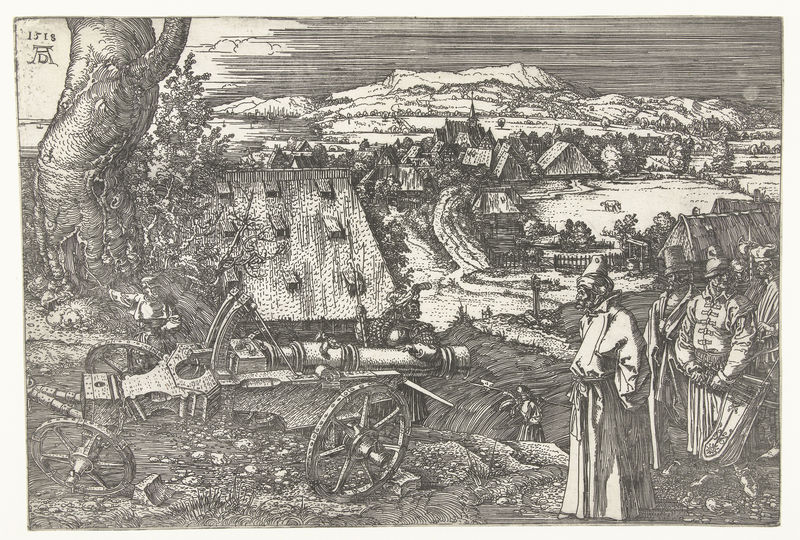
Titel: Landschap met kanon
Künstler: Albrecht Dürer
Standort: Amsterdam
Institution: Rijksmuseum
Schlagwörter: baum, berg, himmel, mann, fluss, landschaft, stadt, fenster, männer, zeichnung, haus, signatur, feld, häuser, natur, kreis, dorf, siebdruck, kuh, hütten, rad, krieg, soldaten, kanone, strohdach, druck, schwarz-weiß, initialen, stich, gravur, baucj, mittelalter, dürer, kupferstich, hausdach, neuzeit, albrecht dürer, 1518, 1516, radur, stich 1518, kanonen in stellung, mittelalter kriegsvorbereitung, achsenbruch, betrachter männer